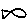
Label: fish